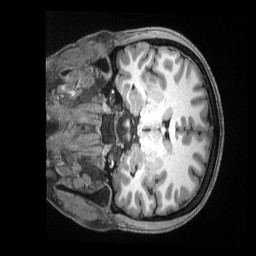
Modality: T1w
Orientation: coronal
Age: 35
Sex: female
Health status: ill
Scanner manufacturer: siemens
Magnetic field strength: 3 T
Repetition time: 2.5 s
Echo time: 0.00181 s